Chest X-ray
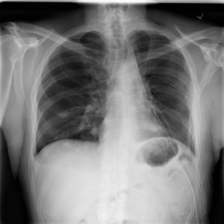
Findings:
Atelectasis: negative
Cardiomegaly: negative
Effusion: positive
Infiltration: negative
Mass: negative
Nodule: positive
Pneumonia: negative
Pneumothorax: negative
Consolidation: negative
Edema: negative
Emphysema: positive
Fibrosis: negative
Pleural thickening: negative
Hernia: negative